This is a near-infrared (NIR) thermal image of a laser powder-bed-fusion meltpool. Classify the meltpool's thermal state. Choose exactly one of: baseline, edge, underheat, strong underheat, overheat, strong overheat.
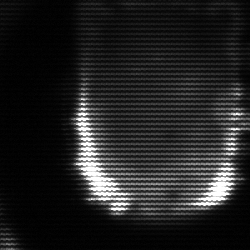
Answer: baseline